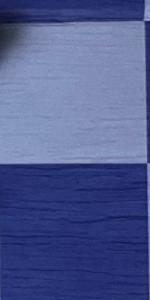
Label: Empty